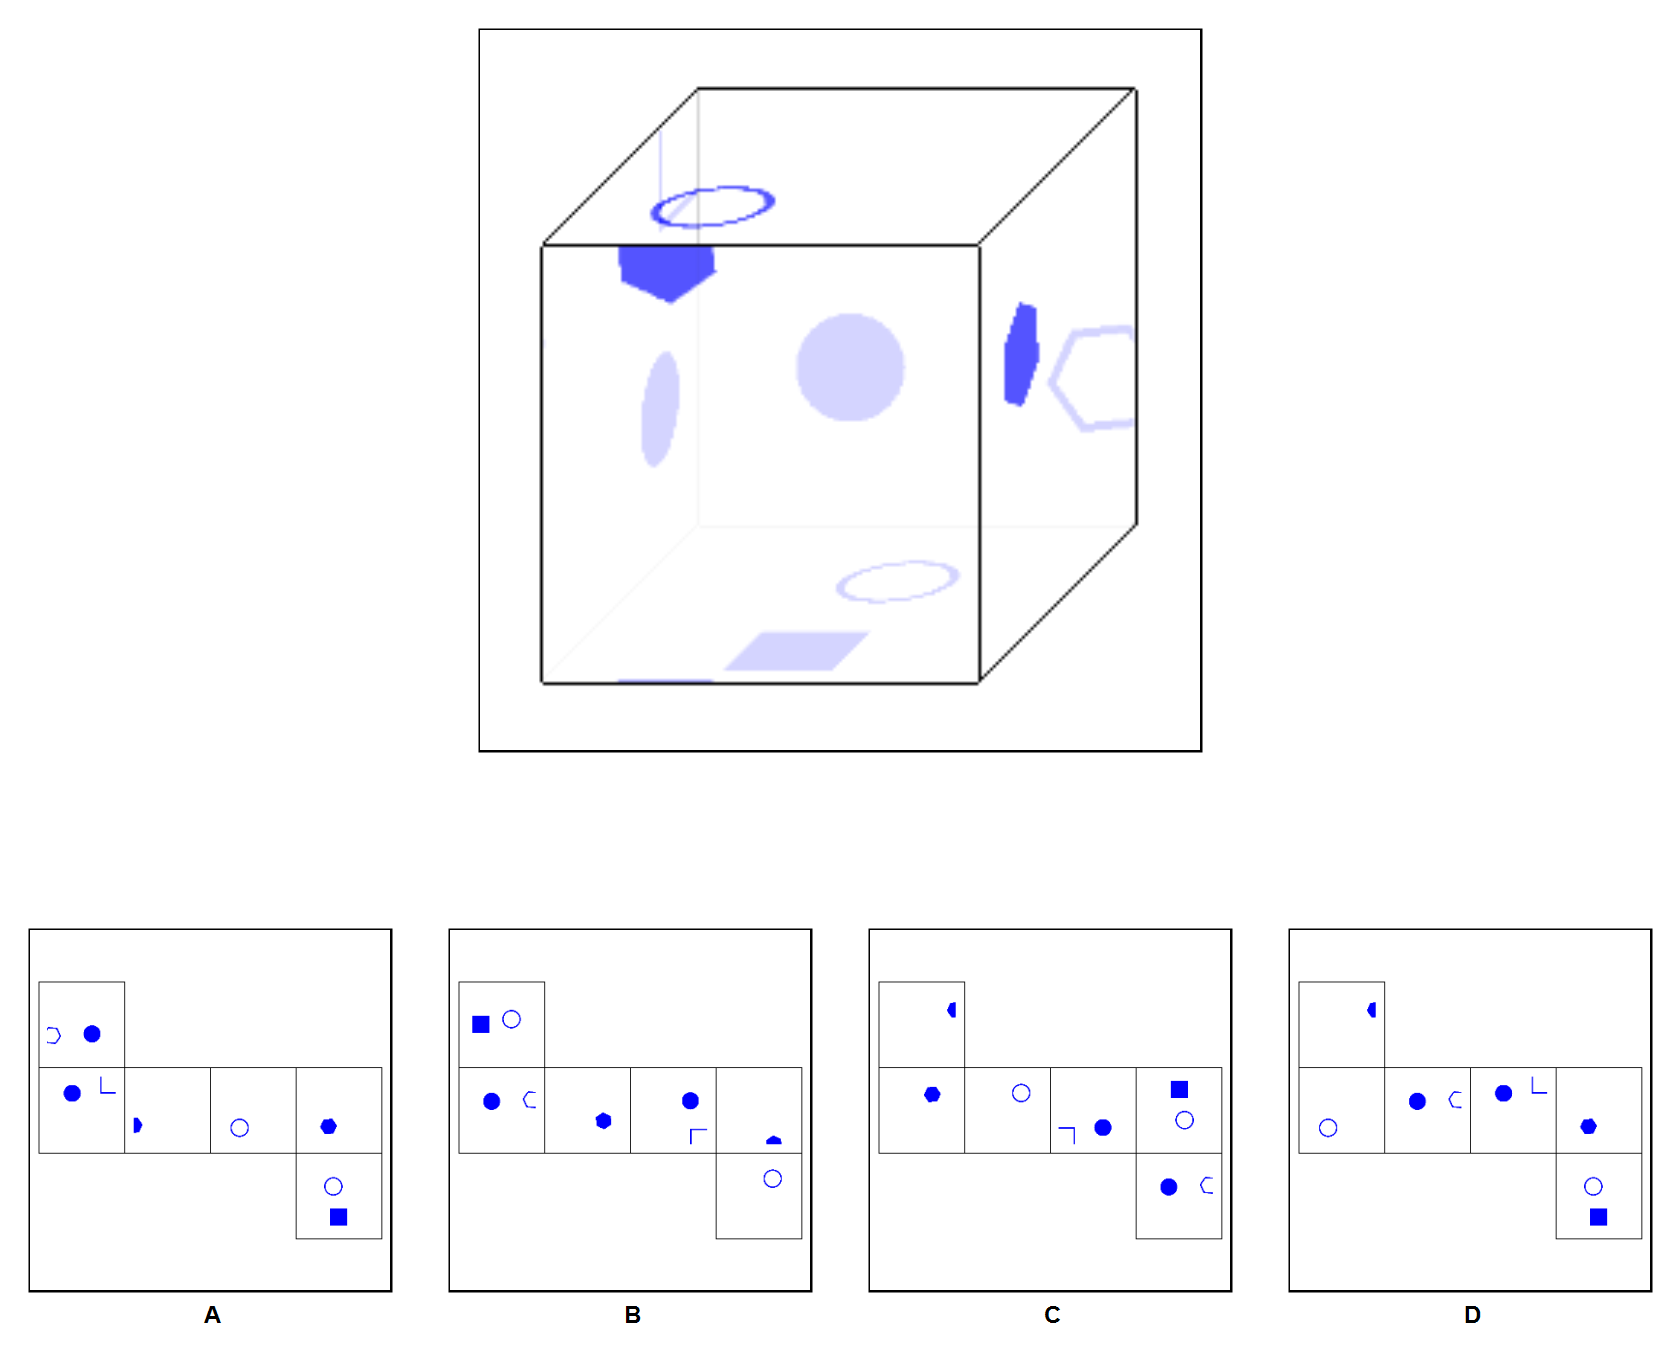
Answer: C